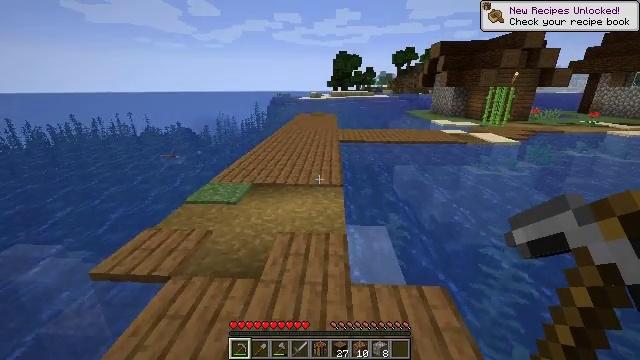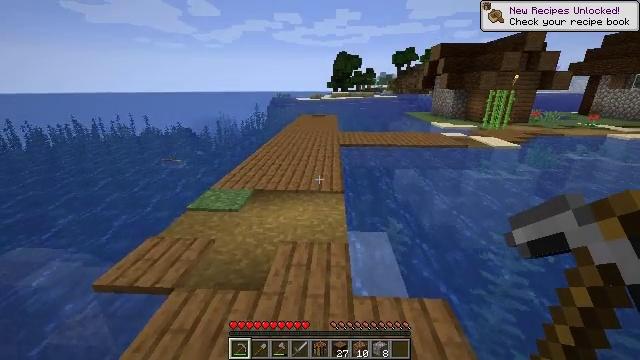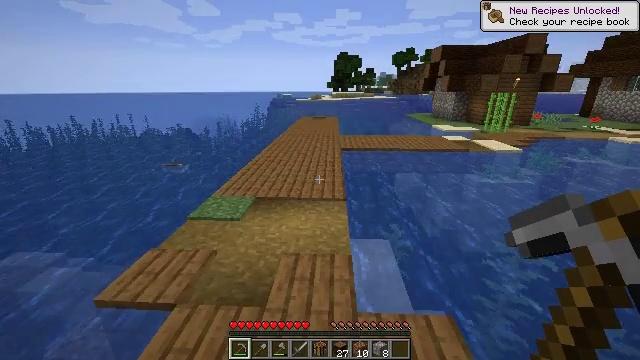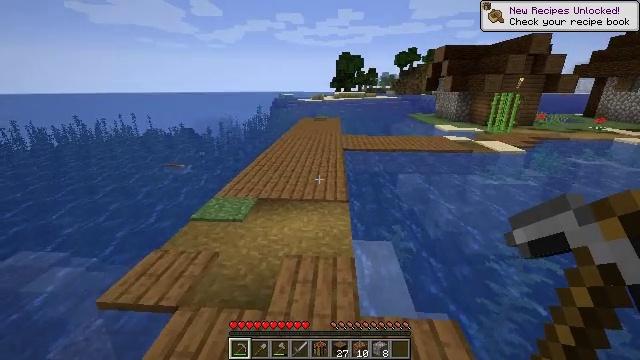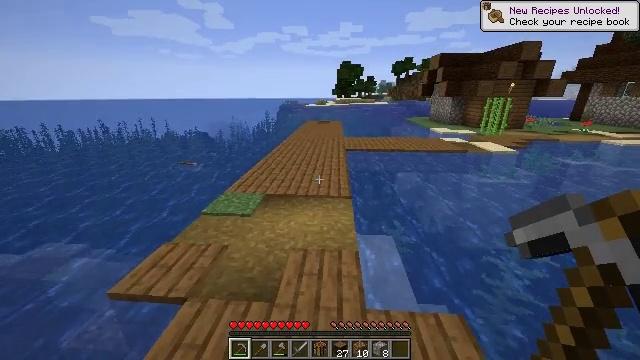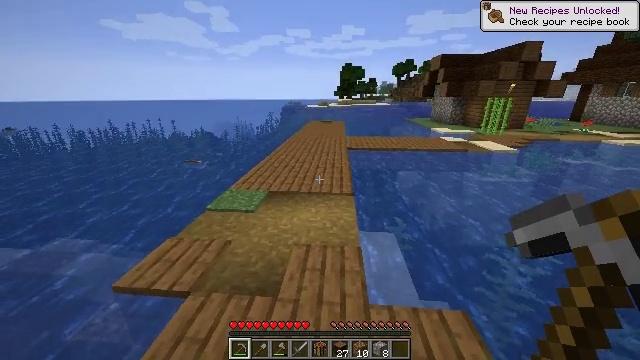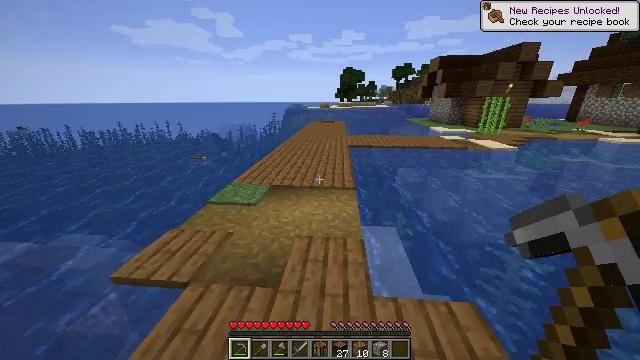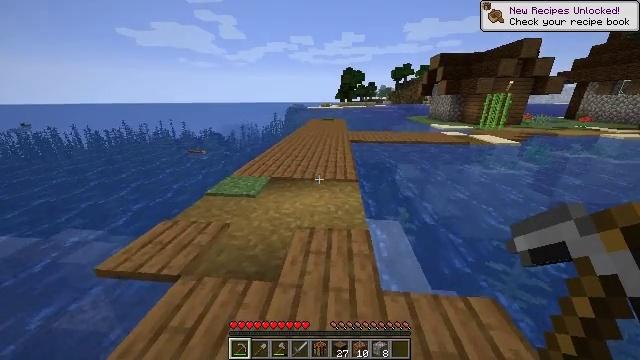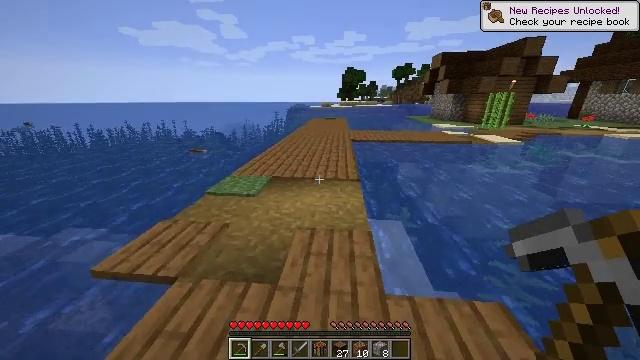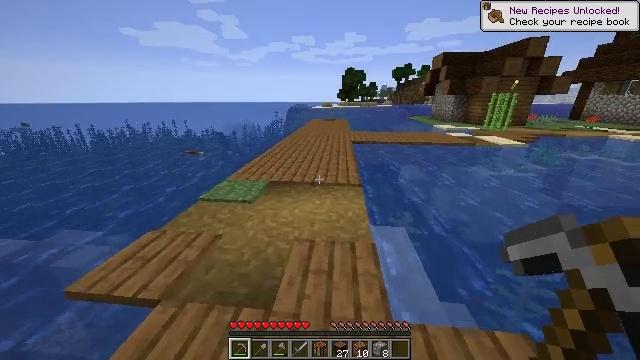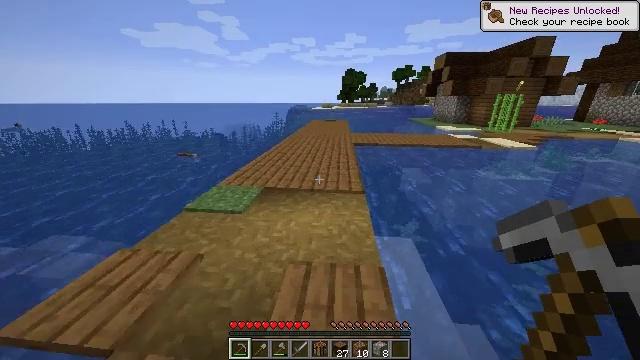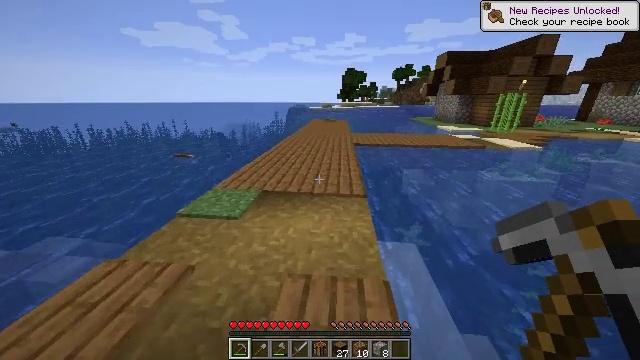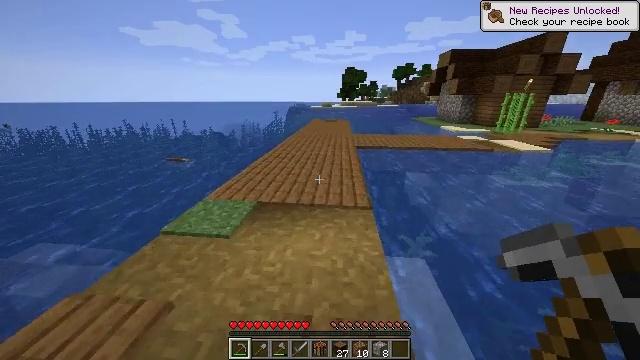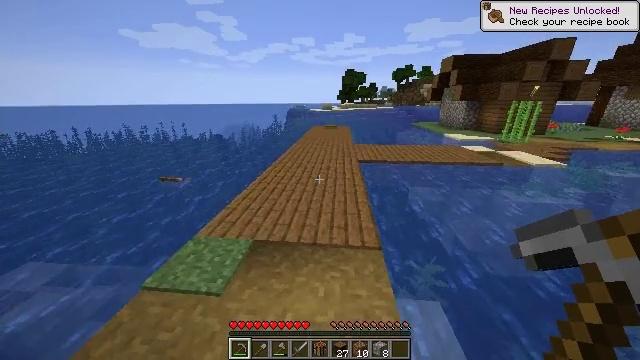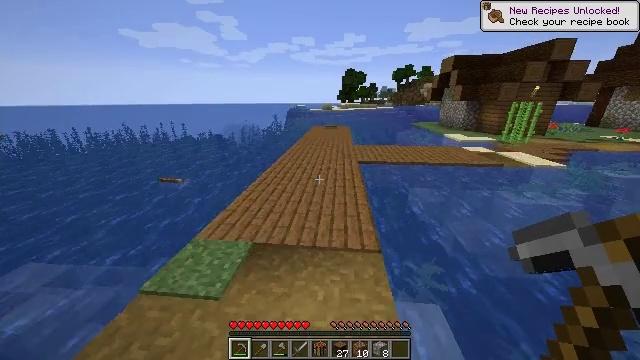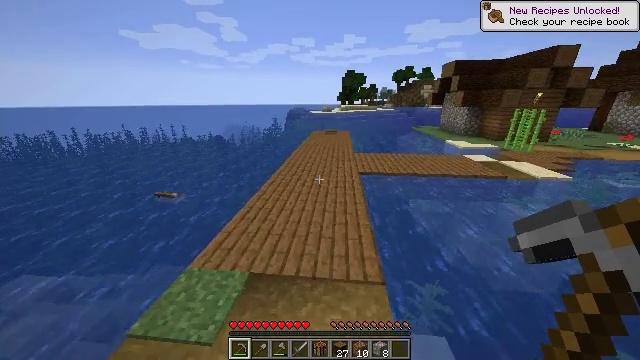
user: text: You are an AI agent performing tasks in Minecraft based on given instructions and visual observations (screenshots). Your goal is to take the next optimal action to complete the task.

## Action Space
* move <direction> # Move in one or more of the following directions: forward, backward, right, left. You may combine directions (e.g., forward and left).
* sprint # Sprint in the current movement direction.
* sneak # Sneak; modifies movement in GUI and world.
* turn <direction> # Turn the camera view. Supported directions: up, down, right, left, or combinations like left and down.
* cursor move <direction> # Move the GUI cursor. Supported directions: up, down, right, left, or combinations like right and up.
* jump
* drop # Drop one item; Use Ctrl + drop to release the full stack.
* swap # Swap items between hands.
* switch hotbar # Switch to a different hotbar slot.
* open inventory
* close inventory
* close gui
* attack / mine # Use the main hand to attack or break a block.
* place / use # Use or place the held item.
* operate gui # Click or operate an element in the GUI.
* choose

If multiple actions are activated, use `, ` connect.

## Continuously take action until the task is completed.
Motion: motion action
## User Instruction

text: Gather sugar cane for crafting.
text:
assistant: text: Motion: move forward, jump
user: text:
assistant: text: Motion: move forward, jump
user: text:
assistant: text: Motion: move forward, sprint, jump
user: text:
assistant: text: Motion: move forward, sprint
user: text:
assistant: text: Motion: move forward, sprint
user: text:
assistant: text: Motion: move forward, sprint
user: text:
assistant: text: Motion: move forward, sprint
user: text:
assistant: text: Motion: move forward, sprint
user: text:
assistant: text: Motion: move forward, sprint
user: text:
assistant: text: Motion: move forward, sprint
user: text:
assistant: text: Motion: move forward, sprint
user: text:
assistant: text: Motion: move forward, sprint
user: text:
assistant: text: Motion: move forward, sprint, jump
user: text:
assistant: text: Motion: move forward, sprint, jump
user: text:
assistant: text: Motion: move forward, sprint, jump
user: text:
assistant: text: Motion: move forward, sprint, jump
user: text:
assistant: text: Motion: move forward, sprint, jump
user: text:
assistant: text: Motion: move forward, sprint, jump
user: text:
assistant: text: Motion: move forward, sprint, turn left and down, jump
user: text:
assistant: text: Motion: move forward, sprint, turn left, jump
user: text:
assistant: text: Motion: move forward, sprint, jump
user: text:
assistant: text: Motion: move forward, sprint, jump
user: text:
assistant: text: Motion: move forward, sprint, jump
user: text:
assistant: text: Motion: move forward, sprint, jump
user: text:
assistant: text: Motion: move forward, sprint
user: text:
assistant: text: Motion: move forward, sprint
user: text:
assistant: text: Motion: move forward, sprint
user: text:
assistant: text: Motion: move forward, sprint
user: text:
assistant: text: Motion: move forward, sprint
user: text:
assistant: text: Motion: move forward, sprint